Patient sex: F
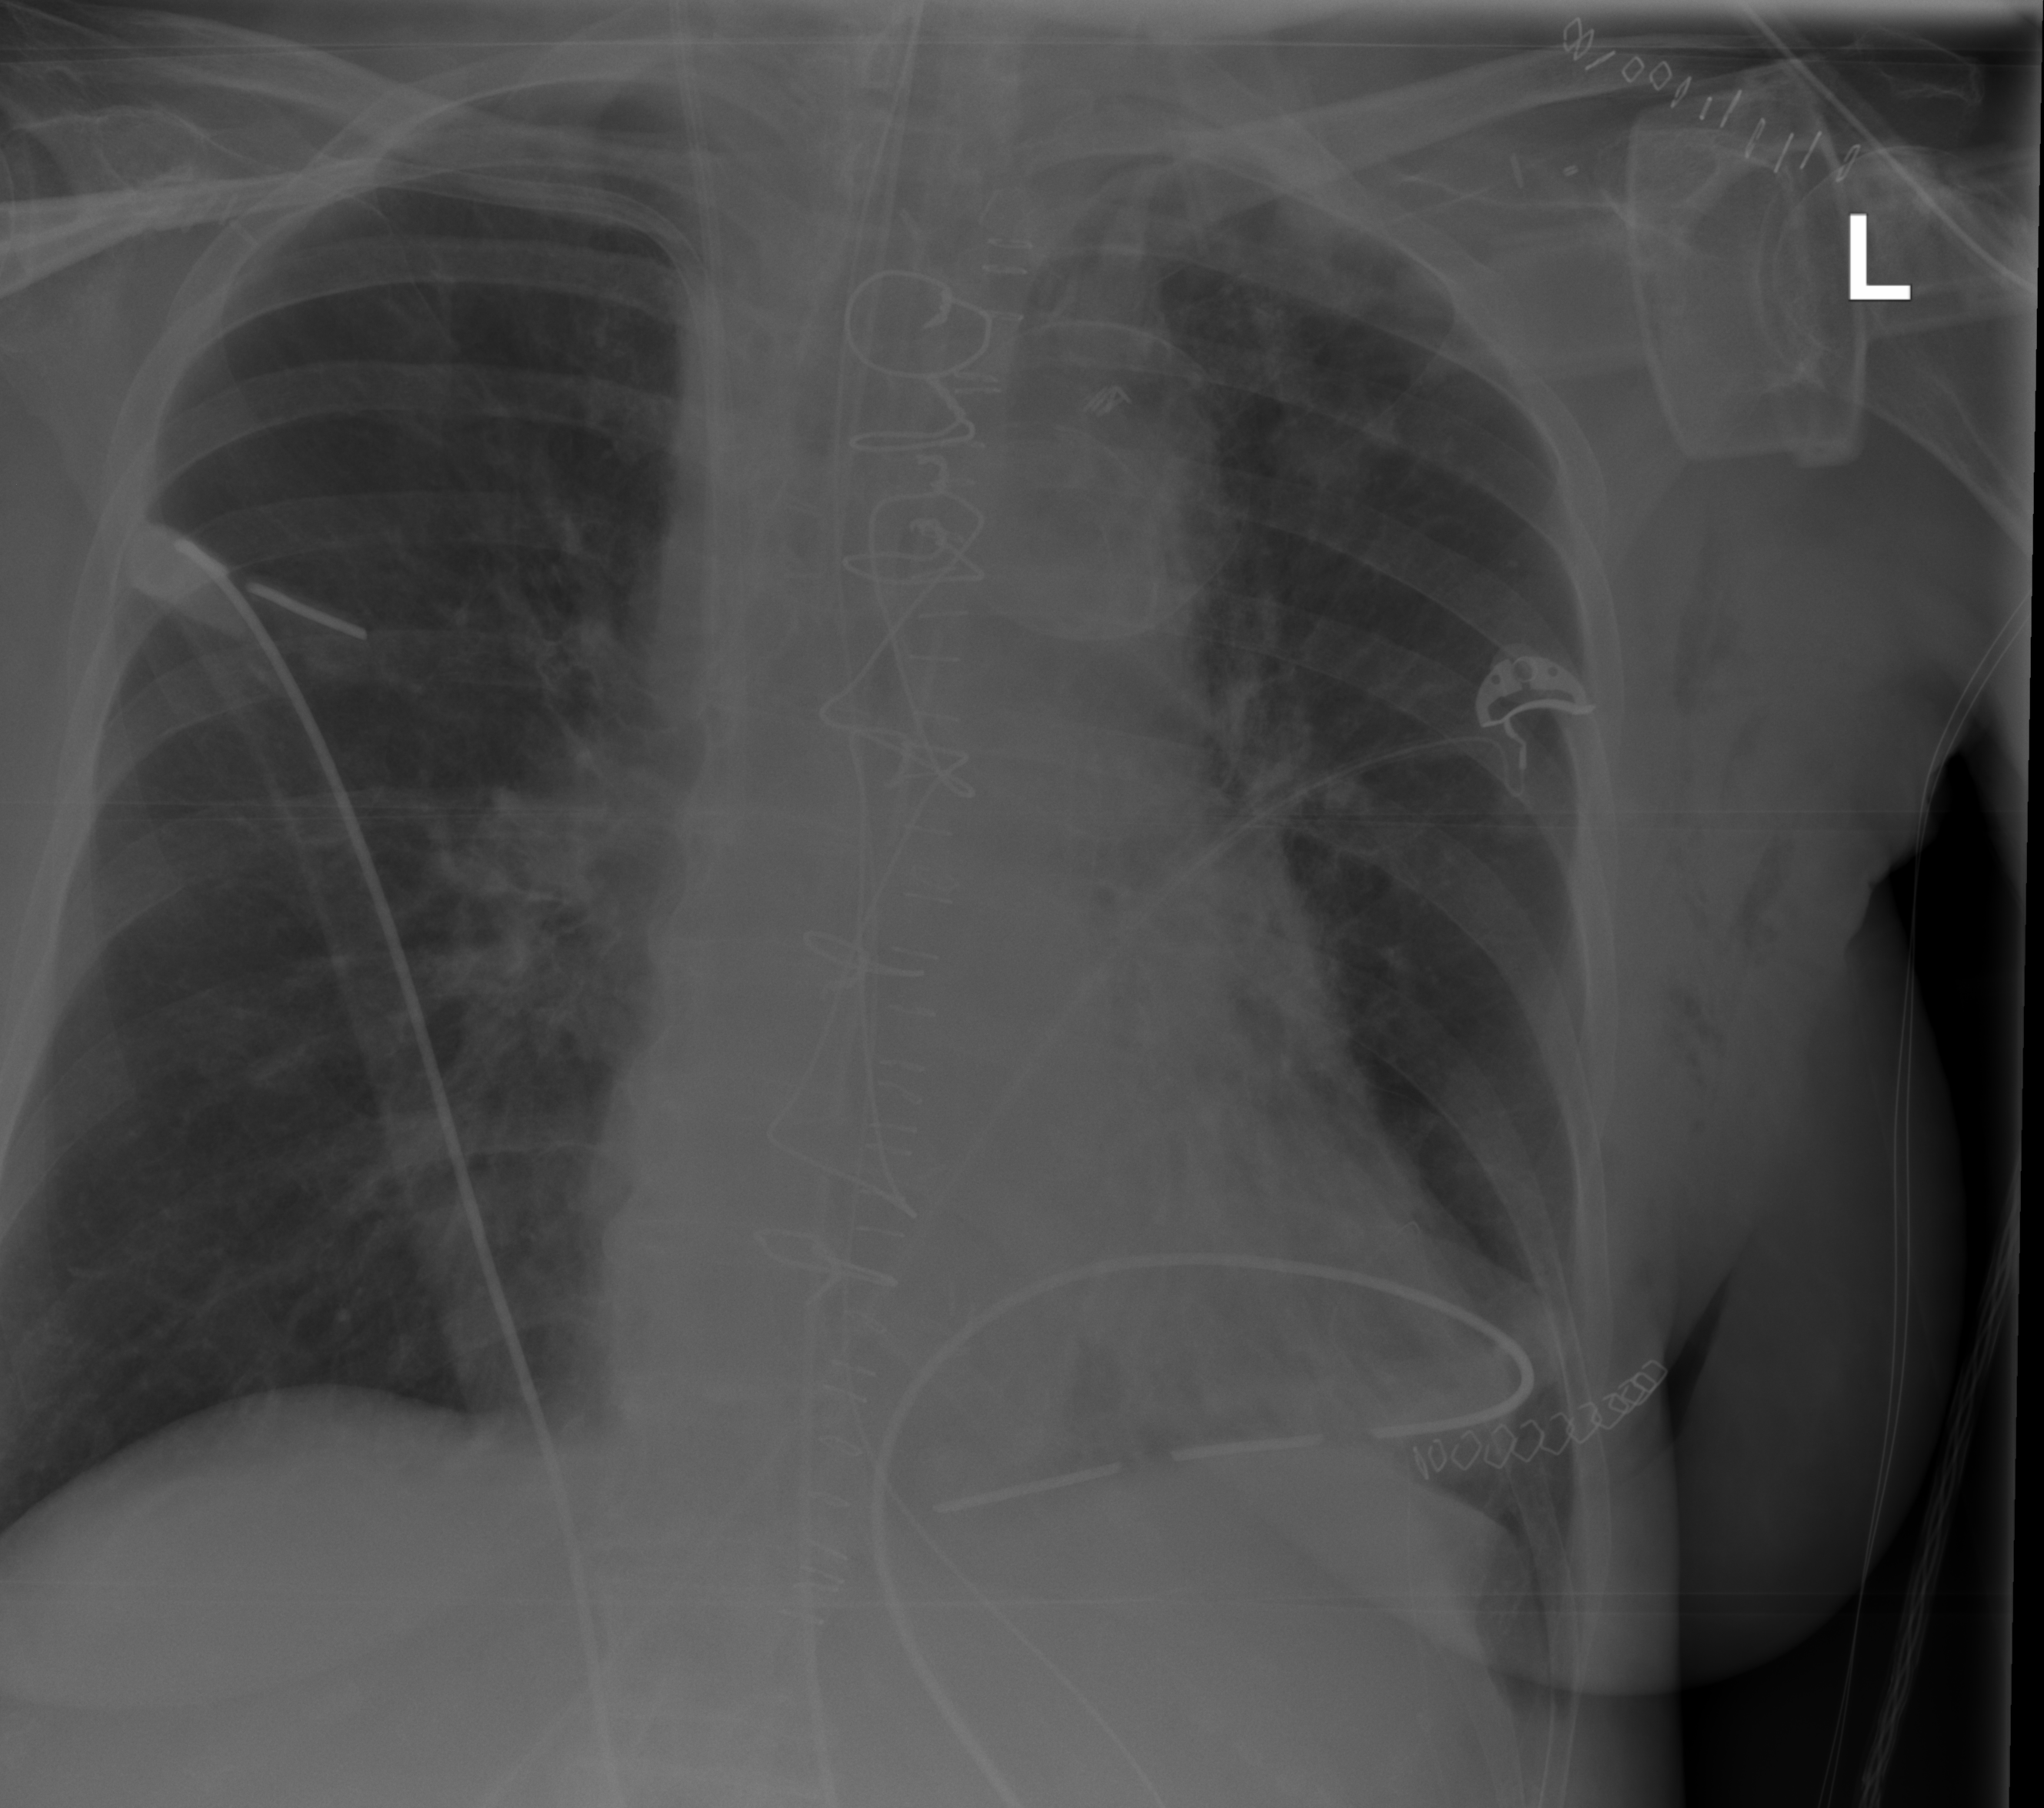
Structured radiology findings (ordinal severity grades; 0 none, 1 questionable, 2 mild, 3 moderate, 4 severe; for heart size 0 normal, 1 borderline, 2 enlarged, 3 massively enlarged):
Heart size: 2
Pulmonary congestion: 2
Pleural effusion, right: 0
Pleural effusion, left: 0
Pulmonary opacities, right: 0
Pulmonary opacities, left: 0
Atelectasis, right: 2
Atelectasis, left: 2